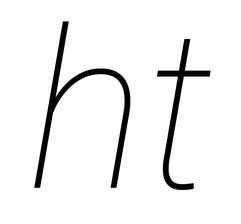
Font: Roboto-Italic_Thin_Italic